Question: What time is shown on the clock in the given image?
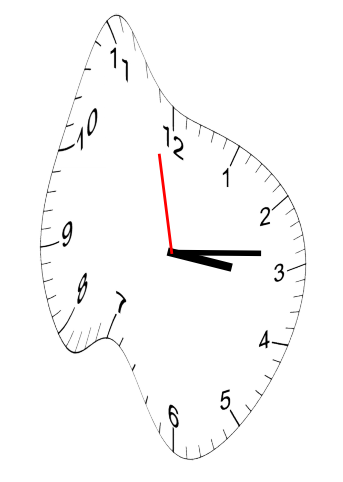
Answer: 03:13:58